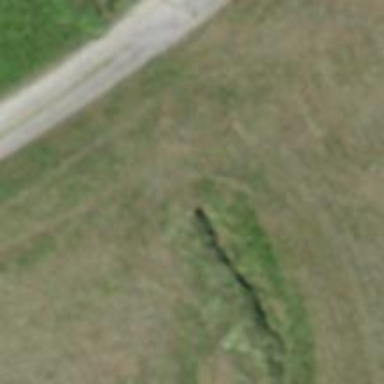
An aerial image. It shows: Culvert tunnel passing through ditch.